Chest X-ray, PA view. Patient: 54 years old, sex F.
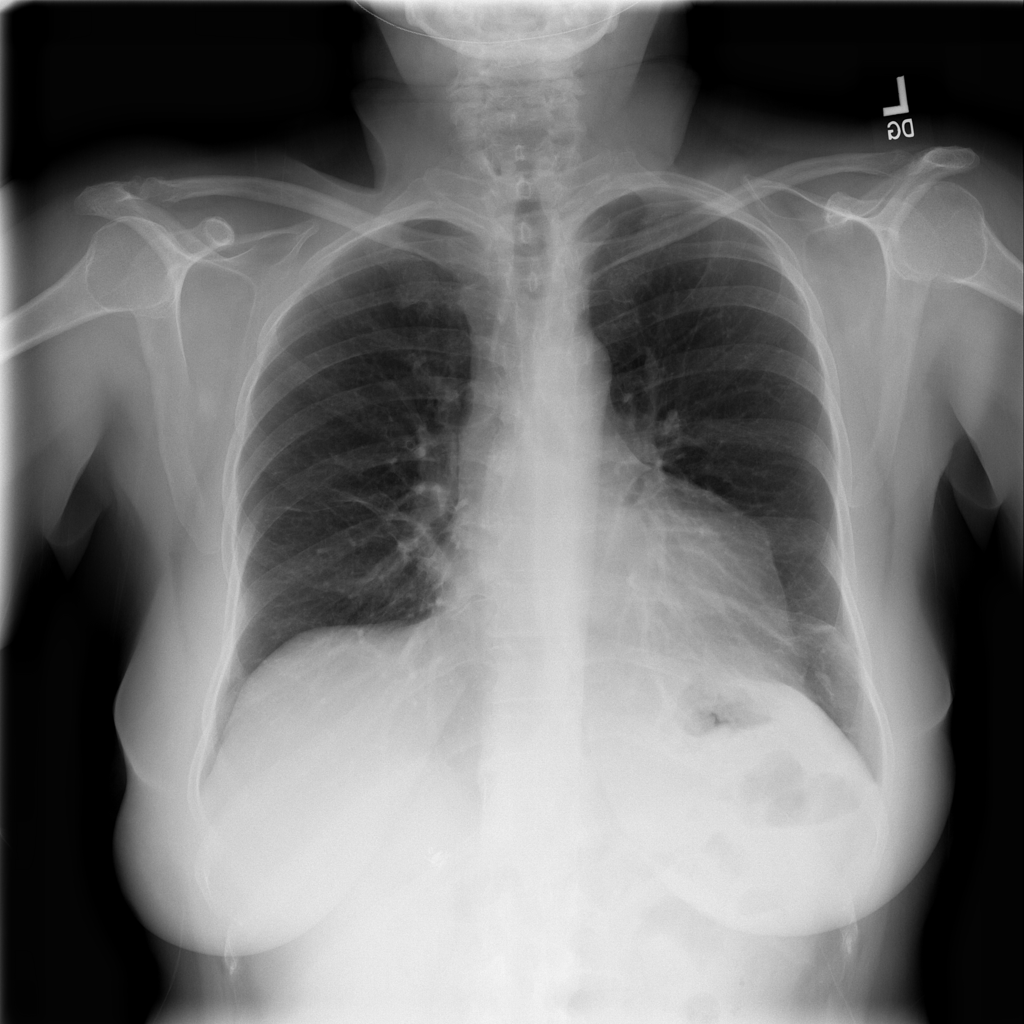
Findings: Atelectasis, Fibrosis